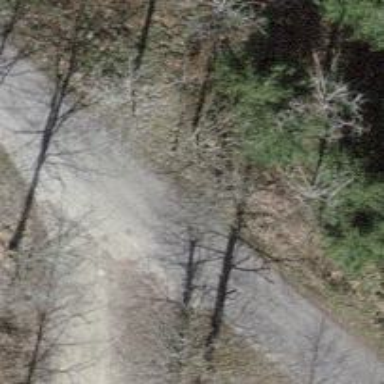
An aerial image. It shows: Gravel track with grade 2 quality.